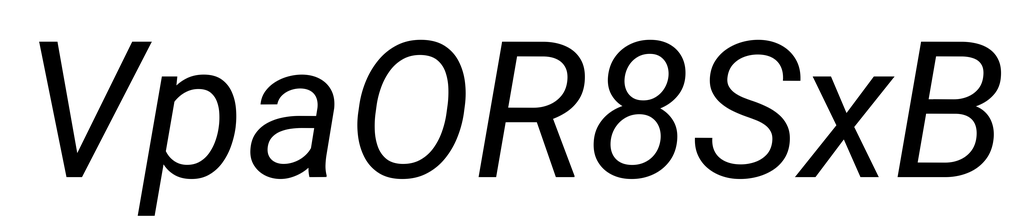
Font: Roboto-Italic_Italic